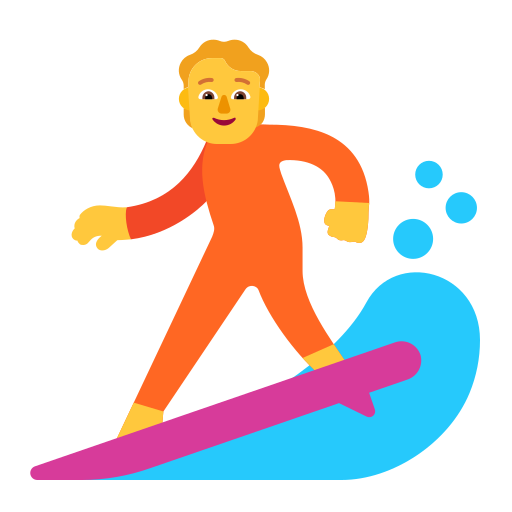
person surfing flat default